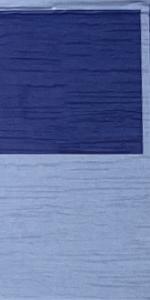
Label: Empty